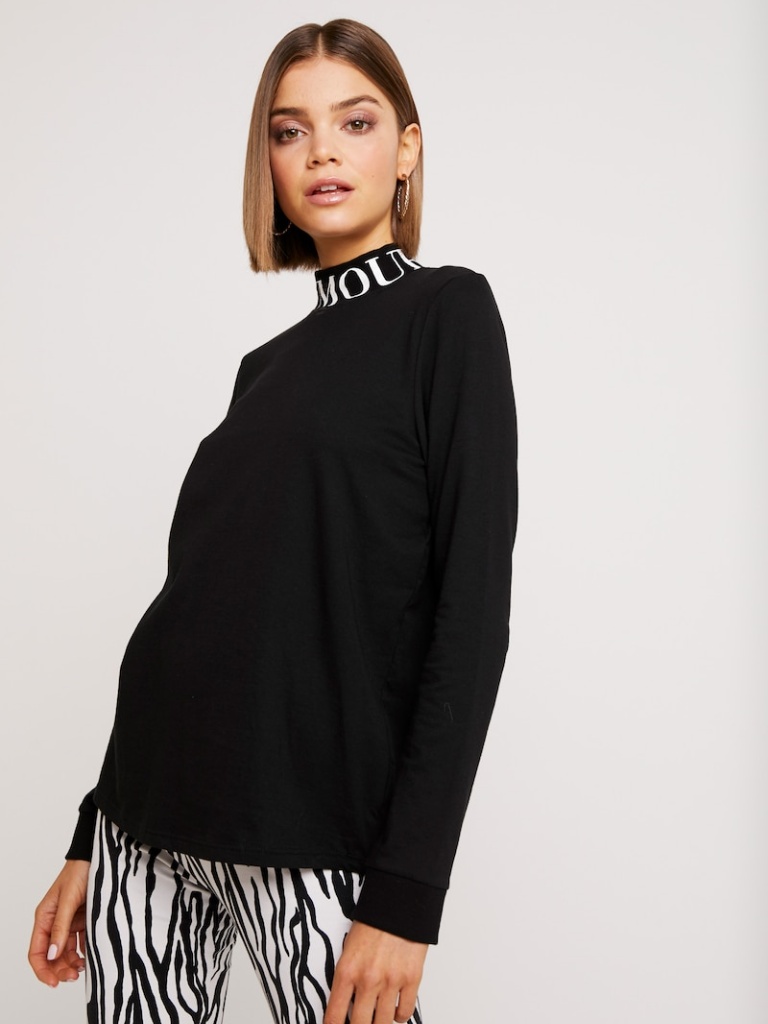
cotton relaxed a long-sleeved with the sleeves down hip length Untucked turtleneck turtleneck